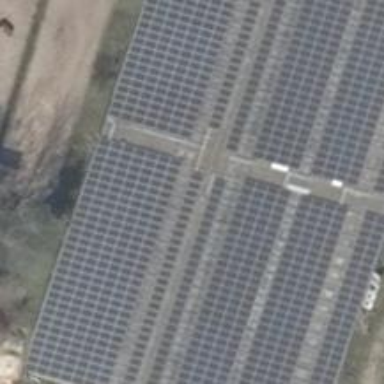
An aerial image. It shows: Solar power generator with photovoltaic panels.